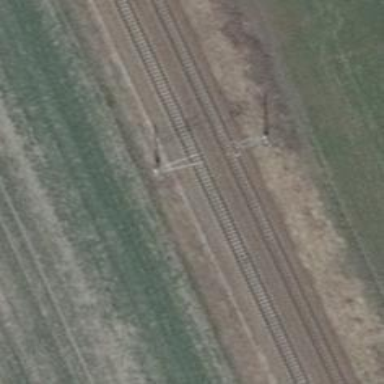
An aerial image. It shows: Milestone along the railway with catenary mast.